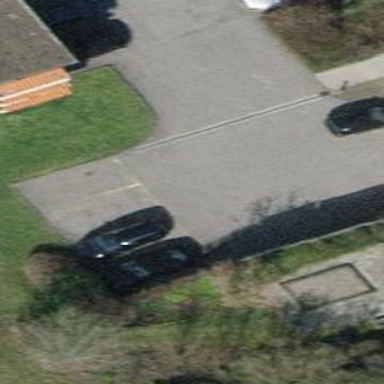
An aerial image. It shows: Parking area.